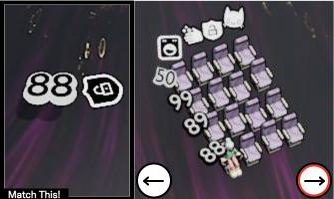
Task: seats
Answer: no